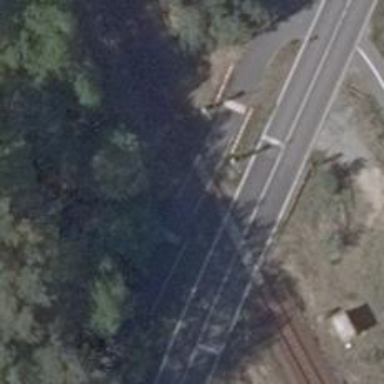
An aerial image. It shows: Railway crossing with barrier.